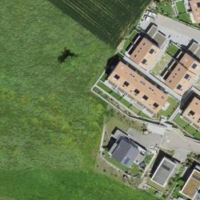
EUNIS habitat code: 24
Species observed at this site:
Geranium sanguineum